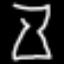
Label: hourglass